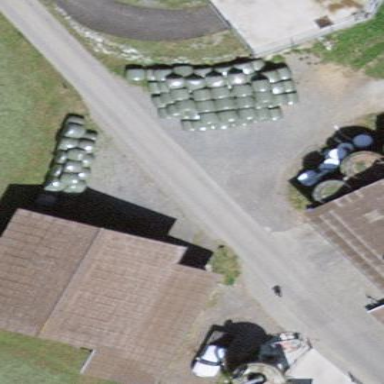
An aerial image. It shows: Shed.